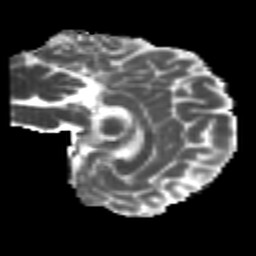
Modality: MD
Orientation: sagittal
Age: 21
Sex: female
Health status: healthy
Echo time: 0.074 s